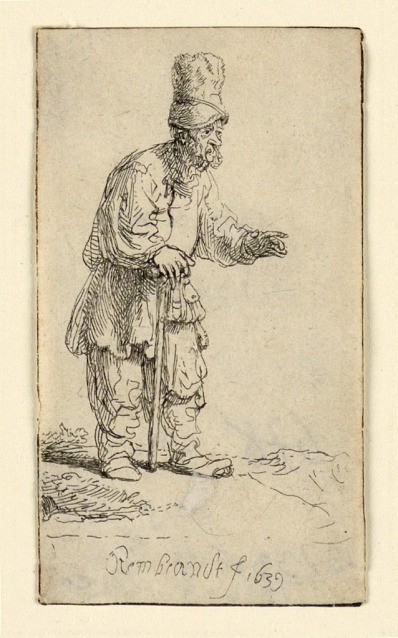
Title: A Peasant in a High Cap, Standing Leaning on a Stick
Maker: Rembrandt Harmensz van Rijn, Dutch, 1606–1669
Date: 1639
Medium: Etching on off-white laid paper
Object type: Print
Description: Full-length figure of a man, standing, facing right. His right hand rests on his walking stick, gestures with his other hand. He is bearded, wears a tall cap.